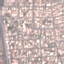
Label: Residential